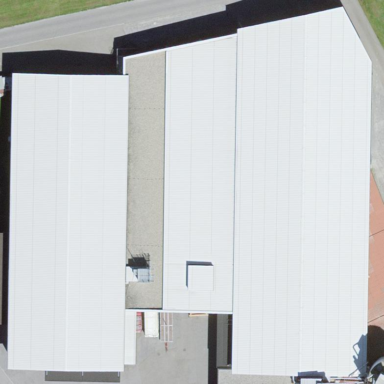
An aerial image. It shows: Industrial building.